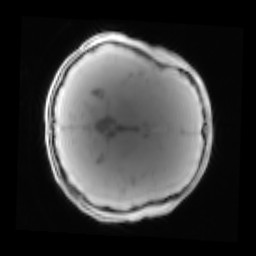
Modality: PDw
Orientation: axial
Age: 15
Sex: male
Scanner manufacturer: siemens
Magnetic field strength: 3 T
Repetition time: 0.25 s
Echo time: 0.00103 s